Interaction volume radius: 5 \u00c5
Interaction volume height: 30 \u00c5
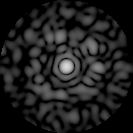
Disorder parameter: 0.839